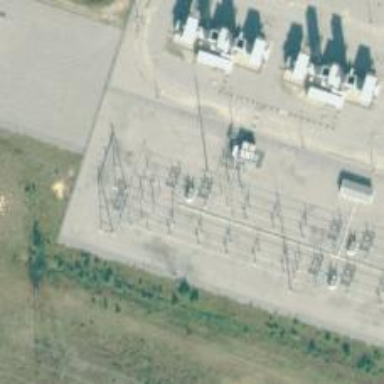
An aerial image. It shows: Switch for power supply.